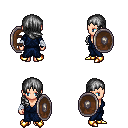
a pixel art fantasy rpg character, female body template, human, light skin, blue robe, magenta pants, gray right-swept hairstyle, white cloth bandages, gold boots, shield, four views (front, back, left, right), 2x2 character sprite sheet, small pixel art, hard edges, no anti-aliasing